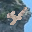
Label: 4